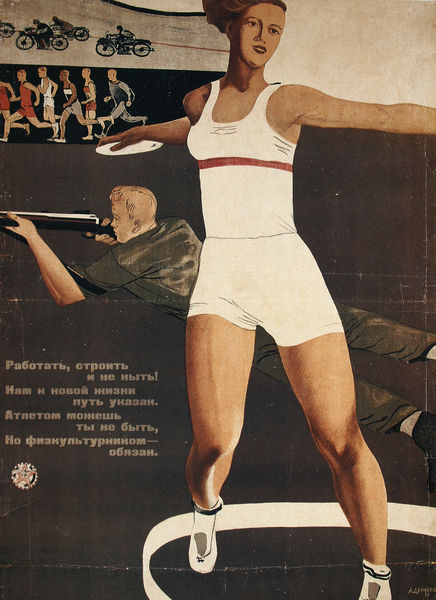
Titel: "Arbeiten, bauen und nicht klagen"
Künstler: Alexander Deineka
Standort: Moskau
Institution: Lenin-Bibliothek
Schlagwörter: mann, weiß, grün, braun, frau, grau, haar, schwarz, rot, blond, brünett, schrift, liegen, russland, zopf, sport, läufer, halle, waffe, plakat, fahren, tennis, gewehr, flinte, schießen, russisch, brunett, sportlerin, turnen, turnhalle, diskus, turnschuhe, werfen, hochsprung, motorrad, liegendschoeßen, disk, weitwurf